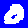
Digit: 0